Question: I am trying to build an <URL>, used in anesthesiology, as a free community project. Basically, an input picture of the oral cavity with all amounts of scale, translation, and rotation variance would be presented, and
- - -
Given the amount of shape, scale, translation, and rotation variance I will get in the input pictures, I was thinking that a multilayer perceptron neural network would be best. However, I have also looked into things such as <URL>, thinking SVM could be an option too...
I am currently building a photobooth website as an attempt to gather some data. through 'raoul dot schorer at gmail.com'
Those are the kind of pictures I would get (sorry for this pic, now you know what your dentist feels like :-)

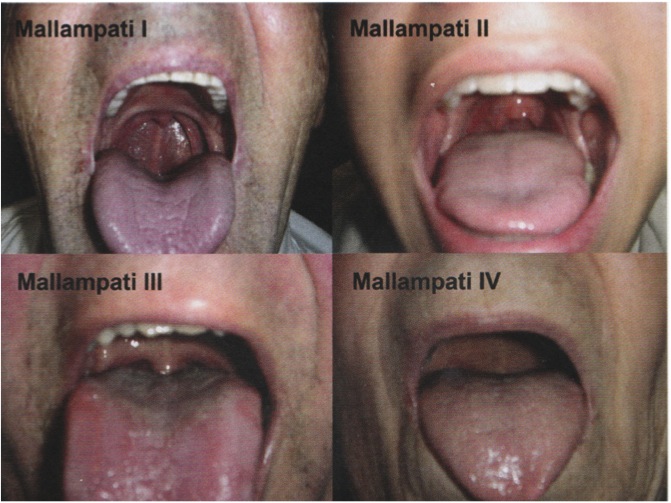
Answer: -
Yes
-
You need training a neuronal network or something like thath with the pattern of your images ( <URL>.
-
Depends of your program configuration. If it is highly sophisticated, would receive any image. If the task is very complex , it will have to standardize the entry as you suggested.
Regards